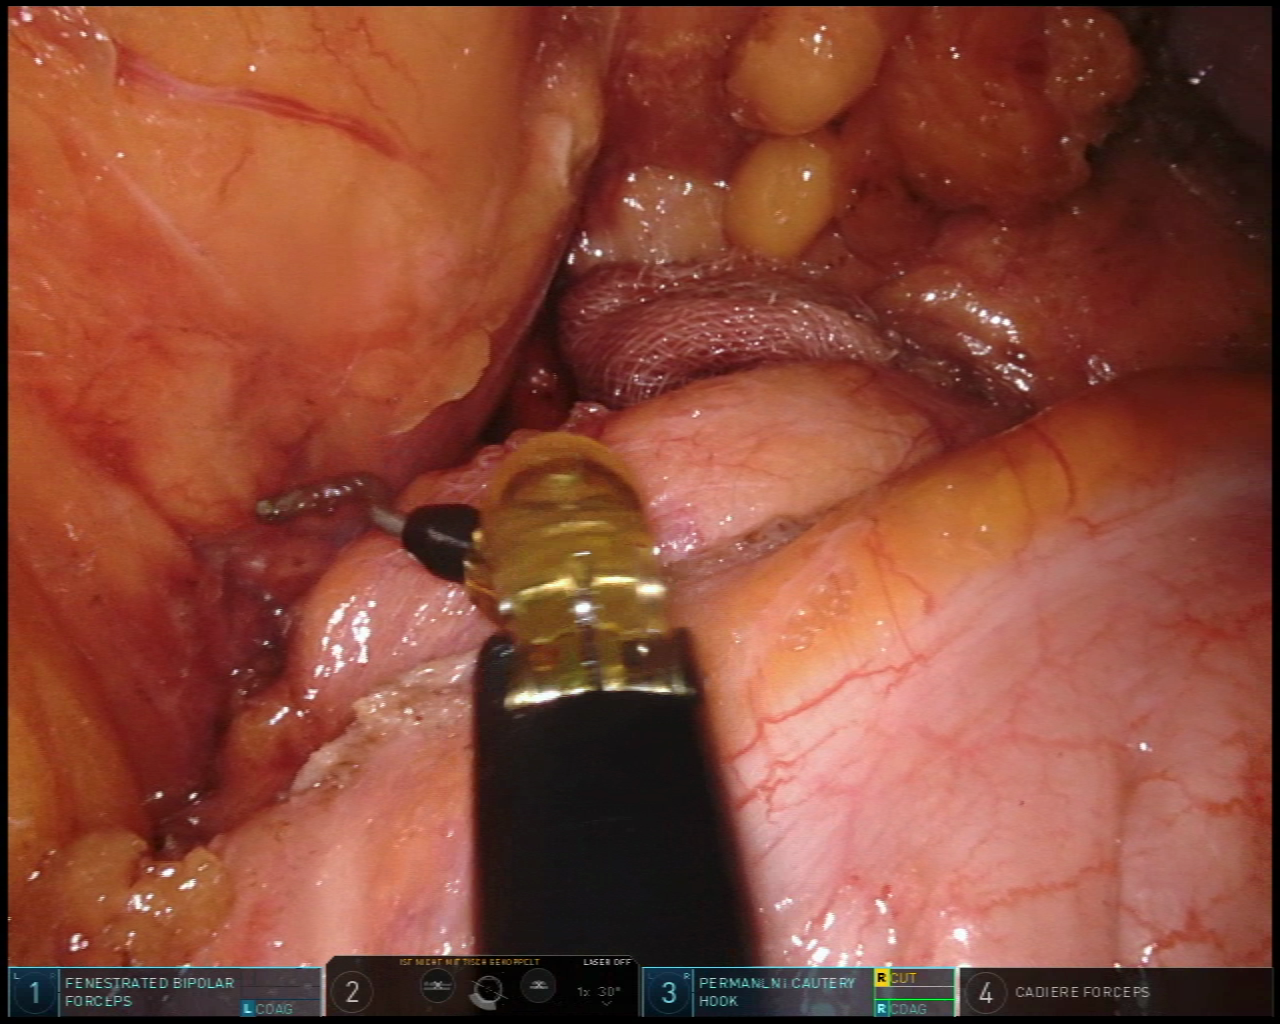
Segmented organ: pancreas
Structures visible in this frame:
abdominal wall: yes
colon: yes
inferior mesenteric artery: no
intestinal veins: no
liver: no
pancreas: yes
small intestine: no
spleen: no
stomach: no
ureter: no
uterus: no
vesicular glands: no